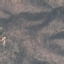
Land use / land cover class: HerbaceousVegetation